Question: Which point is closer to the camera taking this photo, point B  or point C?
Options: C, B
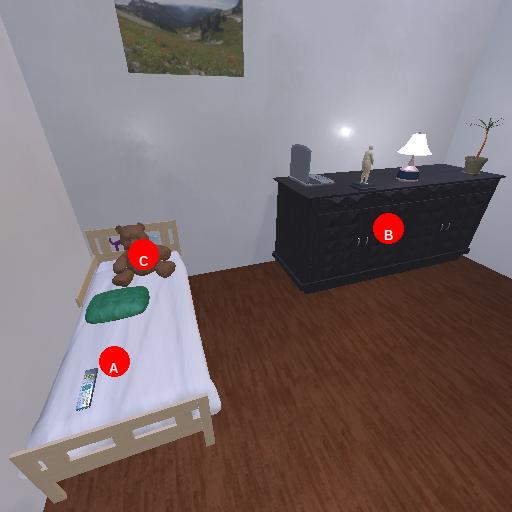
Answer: C